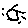
Label: sun